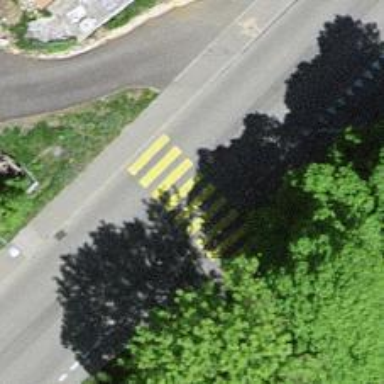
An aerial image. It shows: Uncontrolled crossing on the road.